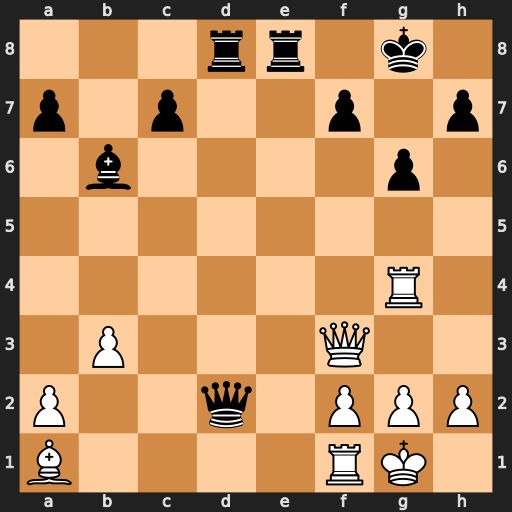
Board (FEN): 3rr1k1/p1p2p1p/1b4p1/8/6R1/1P3Q2/P2q1PPP/B4RK1
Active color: w
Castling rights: -
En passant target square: -
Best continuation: Qf6 Qxf2+ Qxf2 Bxf2+ Kxf2